Interaction volume radius: 5 \u00c5
Interaction volume height: 15 \u00c5
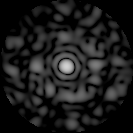
Disorder parameter: 0.8729